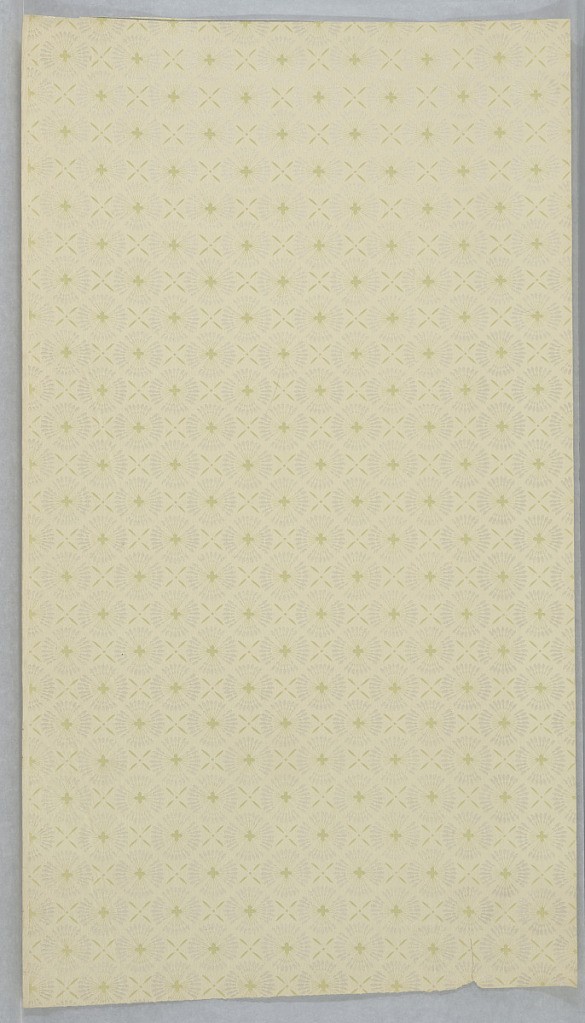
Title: Ceiling paper
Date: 1905–1915
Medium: Machine-printed paper, liquid mica
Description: Allover trellis of white circles containing quatrefoils in tan on beige-gray ground.